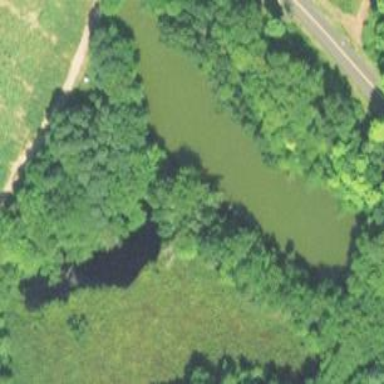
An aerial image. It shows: Pond with natural water.